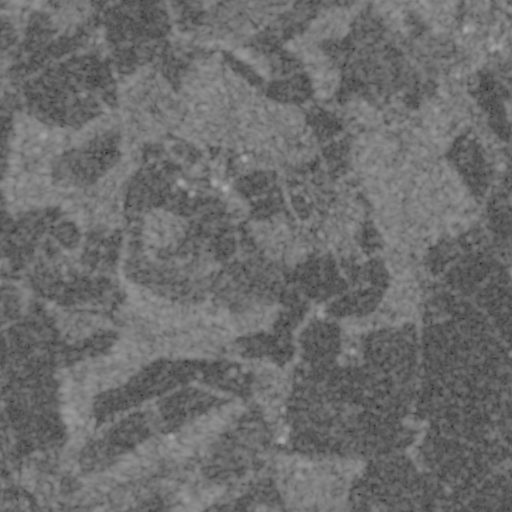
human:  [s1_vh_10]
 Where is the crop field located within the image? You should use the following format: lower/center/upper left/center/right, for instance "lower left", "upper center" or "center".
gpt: The crop field is located in the upper left of the image.
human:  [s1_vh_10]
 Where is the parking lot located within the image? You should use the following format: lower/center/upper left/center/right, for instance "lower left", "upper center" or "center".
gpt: The parking lot is located in the center of the image.
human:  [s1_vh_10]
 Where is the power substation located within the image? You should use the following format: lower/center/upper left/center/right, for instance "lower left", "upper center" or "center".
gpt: The power substation is located in the lower right of the image.
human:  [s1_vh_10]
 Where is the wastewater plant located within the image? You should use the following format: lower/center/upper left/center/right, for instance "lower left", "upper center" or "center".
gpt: The wastewater plant is located in the center right of the image.
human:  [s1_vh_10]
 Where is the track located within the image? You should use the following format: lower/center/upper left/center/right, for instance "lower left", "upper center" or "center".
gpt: There is no track in the image.

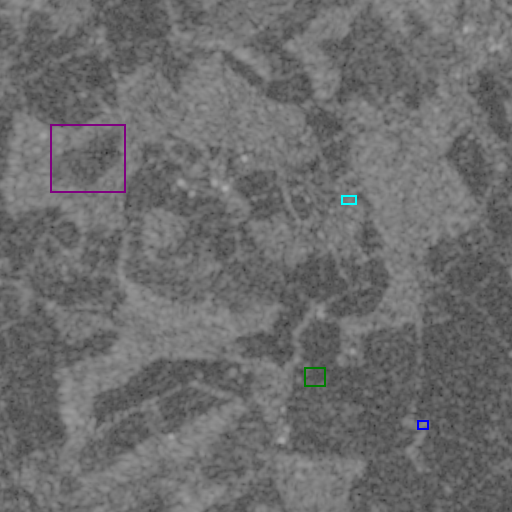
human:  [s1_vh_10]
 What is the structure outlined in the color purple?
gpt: The structure outlined in purple is a crop field.
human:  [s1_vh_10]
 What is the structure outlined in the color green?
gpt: The structure outlined in green is a park.
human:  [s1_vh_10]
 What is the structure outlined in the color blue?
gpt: The structure outlined in blue is a power substation.
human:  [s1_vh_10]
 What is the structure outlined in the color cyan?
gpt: The structure outlined in cyan is a wastewater plant.
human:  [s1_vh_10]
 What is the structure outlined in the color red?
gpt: There is no red outline.